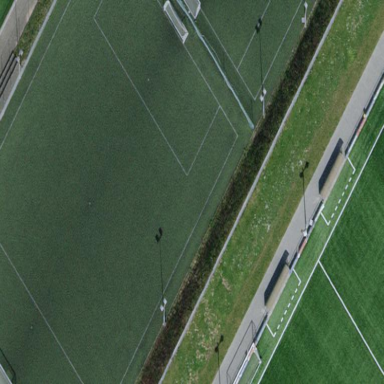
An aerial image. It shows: Soccer pitch for leisure land activities.